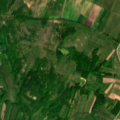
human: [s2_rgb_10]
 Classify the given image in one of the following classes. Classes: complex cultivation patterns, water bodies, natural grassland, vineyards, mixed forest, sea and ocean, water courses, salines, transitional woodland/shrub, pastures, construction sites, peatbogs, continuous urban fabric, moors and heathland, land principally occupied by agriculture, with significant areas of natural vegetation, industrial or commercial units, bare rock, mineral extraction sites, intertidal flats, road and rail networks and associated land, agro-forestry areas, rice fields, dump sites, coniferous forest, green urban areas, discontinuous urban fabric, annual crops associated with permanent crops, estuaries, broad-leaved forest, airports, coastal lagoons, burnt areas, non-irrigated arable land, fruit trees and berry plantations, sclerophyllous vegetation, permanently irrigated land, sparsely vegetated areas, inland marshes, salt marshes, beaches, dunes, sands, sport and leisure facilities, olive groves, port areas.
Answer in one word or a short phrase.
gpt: non-irrigated arable land, pastures, complex cultivation patterns, land principally occupied by agriculture, with significant areas of natural vegetation, broad-leaved forest